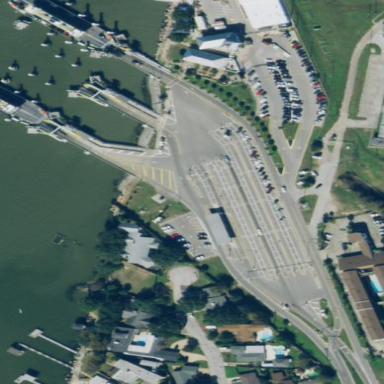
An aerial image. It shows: Ferry terminal station for public transport.